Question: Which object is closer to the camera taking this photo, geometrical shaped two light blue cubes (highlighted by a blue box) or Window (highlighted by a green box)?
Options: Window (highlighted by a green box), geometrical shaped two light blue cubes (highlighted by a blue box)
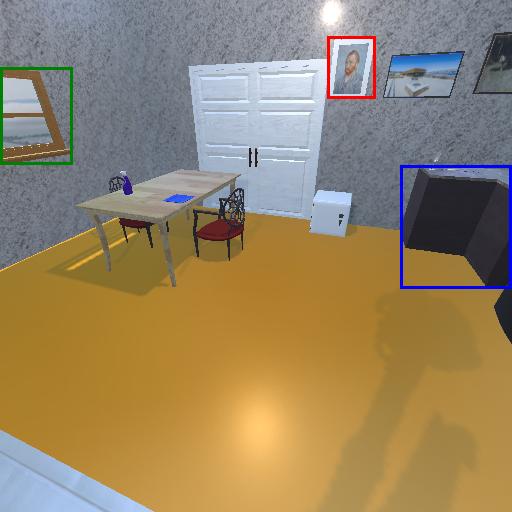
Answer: Window (highlighted by a green box)